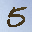
Label: 5